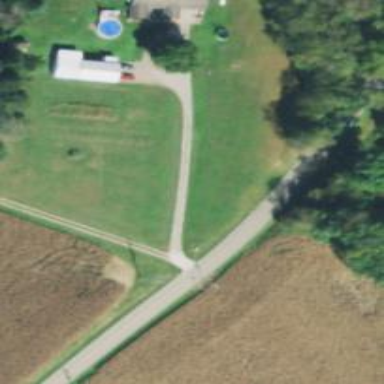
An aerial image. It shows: Driveway leading to service road.